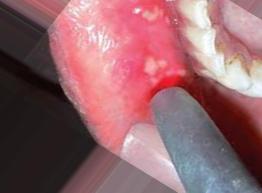
Condition: Mouth Ulcer